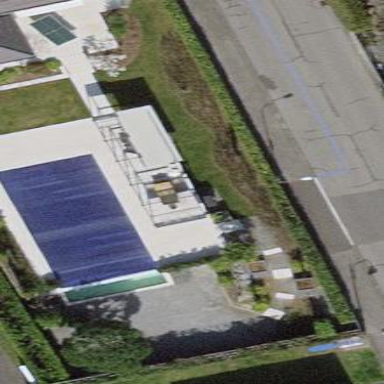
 perfect for leisure and relaxation on land."